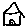
Label: house